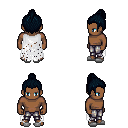
a pixel art fantasy rpg character, male body template, human, dark skin, white tattered cape, metal pants, raven short topknot hairstyle, white slippers, four views (front, back, left, right), 2x2 character sprite sheet, small pixel art, hard edges, no anti-aliasing